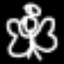
Label: angel